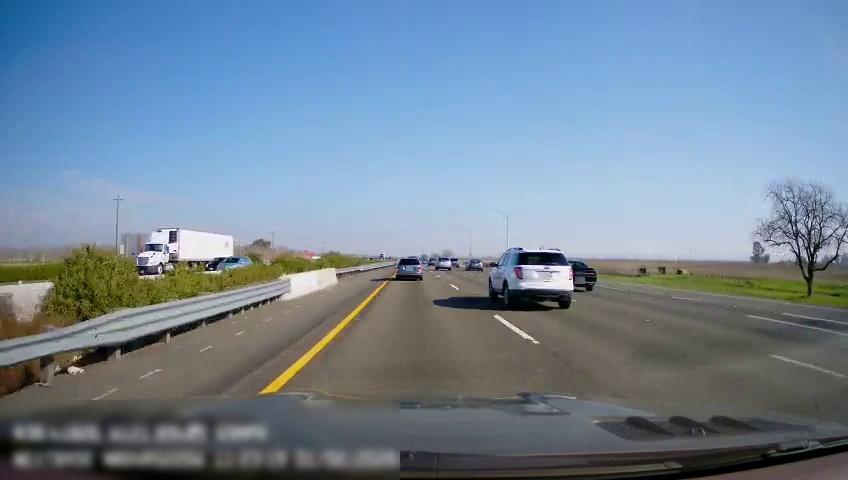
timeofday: Day
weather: Sunny
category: Drivable Space
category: Vehicles | Car
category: Vehicles | SUV
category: Vehicles | Car
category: Vehicles | Car
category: Vehicles | Truck
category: Vehicles | Car
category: Vehicles | Car
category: Vehicles | SUV
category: Vehicles | SUV
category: Lanes | Current Lane
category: Lanes | Current Lane
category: Lanes | Alternate Lane
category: Lanes | Alternate Lane
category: Lanes | Alternate Lane